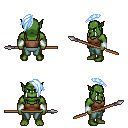
a pixel art fantasy rpg character, male body template, orc, green skin, brown pirate shirt, teal pants, white cyan long mohawk hairstyle, white cloth bracers, spear, four views (front, back, left, right), 2x2 character sprite sheet, small pixel art, hard edges, no anti-aliasing